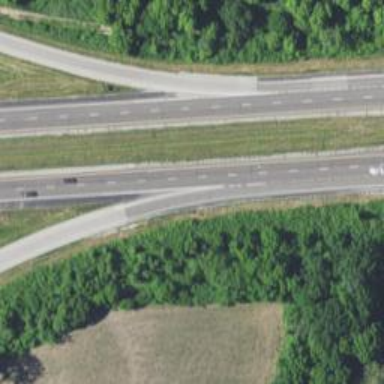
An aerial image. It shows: Motorway.